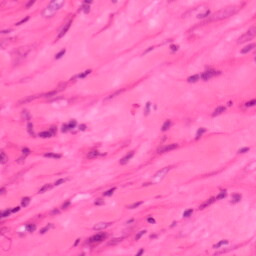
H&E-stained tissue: Colon